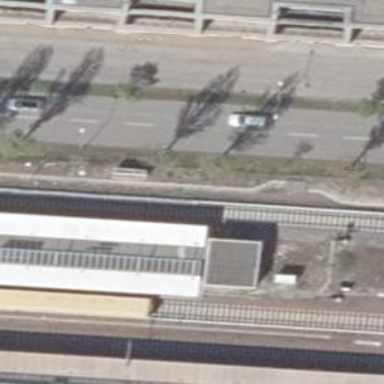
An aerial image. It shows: Railway signal.